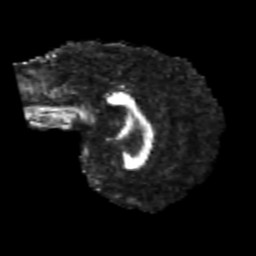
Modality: FA
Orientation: sagittal
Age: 21
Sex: male
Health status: healthy
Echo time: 0.074 s